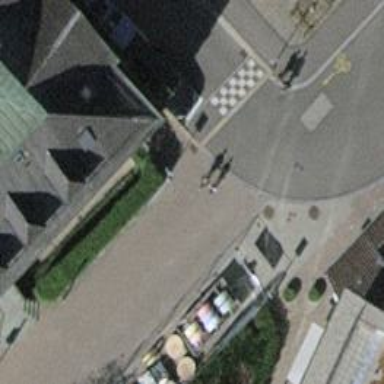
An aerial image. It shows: Residential road with paving stones. It features opposite lane cycleway.